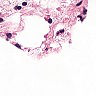
Metastatic tissue present: no